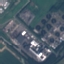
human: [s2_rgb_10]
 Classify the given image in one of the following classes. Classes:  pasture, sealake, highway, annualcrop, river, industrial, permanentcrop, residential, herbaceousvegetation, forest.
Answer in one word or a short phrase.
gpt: Industrial